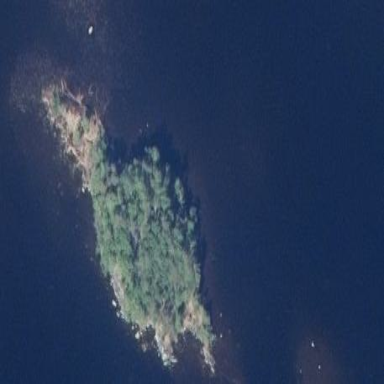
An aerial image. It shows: Islet.